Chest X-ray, AP view. Patient: 52 years old, sex F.
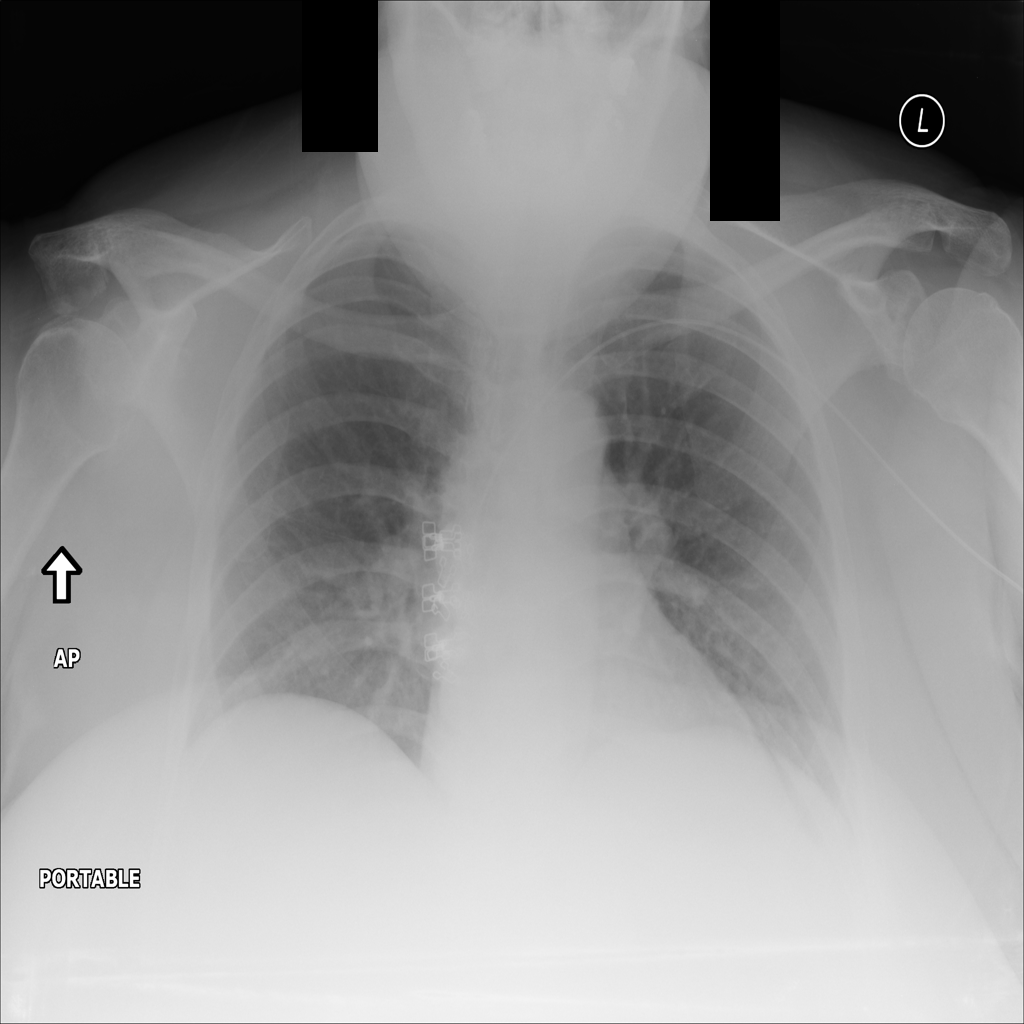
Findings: No Finding